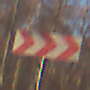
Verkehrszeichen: RichtungstafelnInKurvenGrossLinks
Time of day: SunriseSunset
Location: Outdoor (Nature)
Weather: Clear
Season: Autumn
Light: Natural